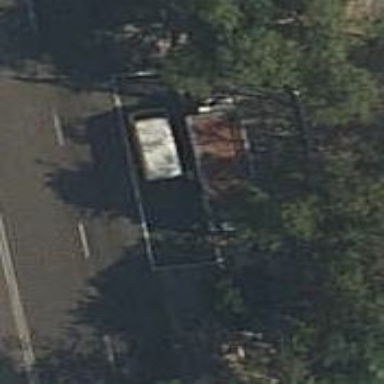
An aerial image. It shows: Fuel station.